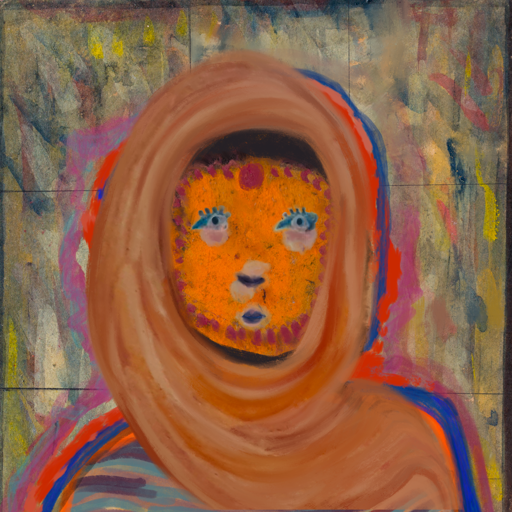
Background: GypsyMother, Head And Neck Front: Doll, Face Front: Hill_Girl, Bust: Experience, Hair Front: Experience, Head Accessory: Pious_Lady_Scarf, Second Necklace: Blank, Necklace: Blank, Baby: Blank